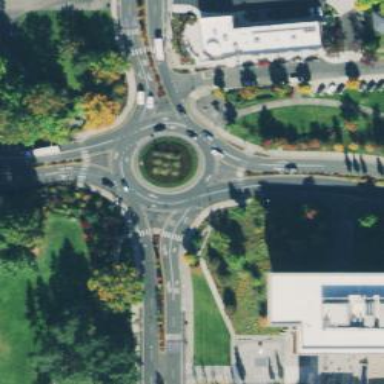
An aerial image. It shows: Roundabout on primary highway.